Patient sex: F
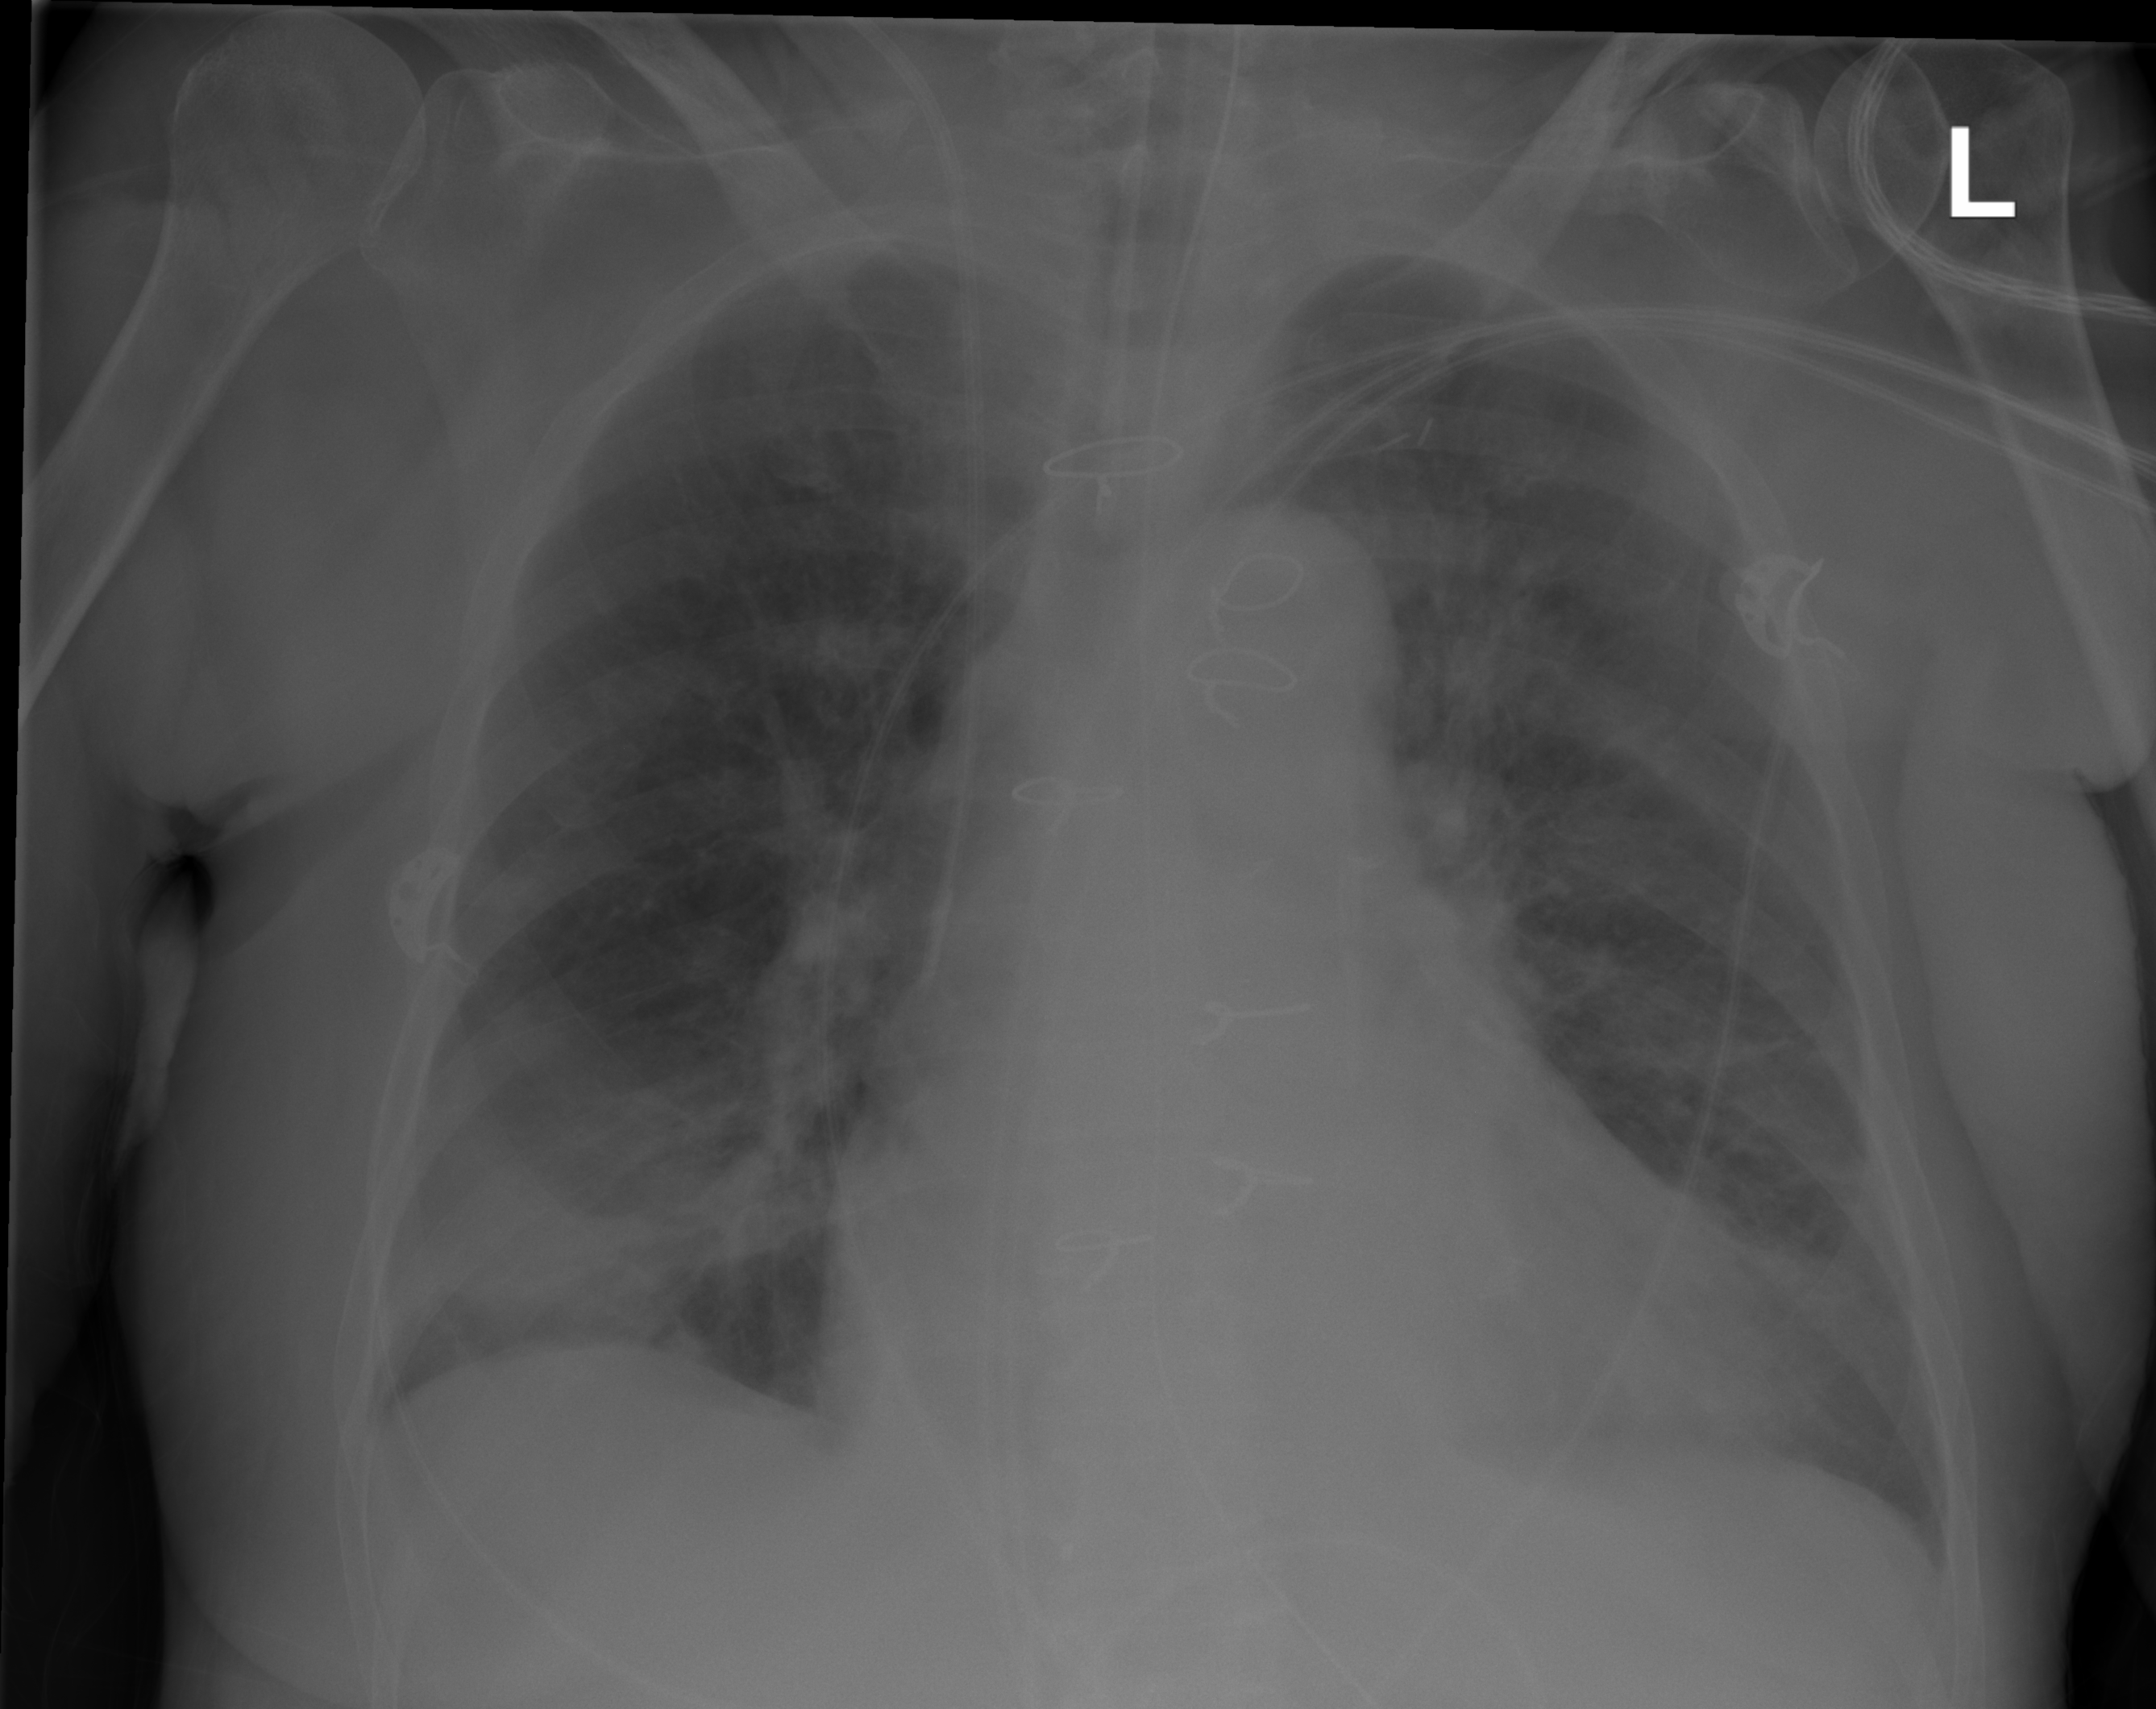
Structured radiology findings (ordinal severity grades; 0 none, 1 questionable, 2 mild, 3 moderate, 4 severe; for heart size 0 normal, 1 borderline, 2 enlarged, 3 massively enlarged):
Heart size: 2
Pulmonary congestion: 0
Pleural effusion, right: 0
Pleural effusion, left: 0
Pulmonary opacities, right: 0
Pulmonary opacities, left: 0
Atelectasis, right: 3
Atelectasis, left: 2